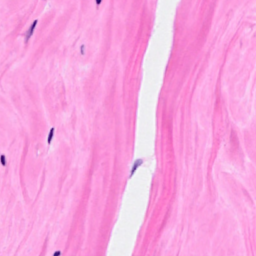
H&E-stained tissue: Breast